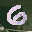
Label: 6